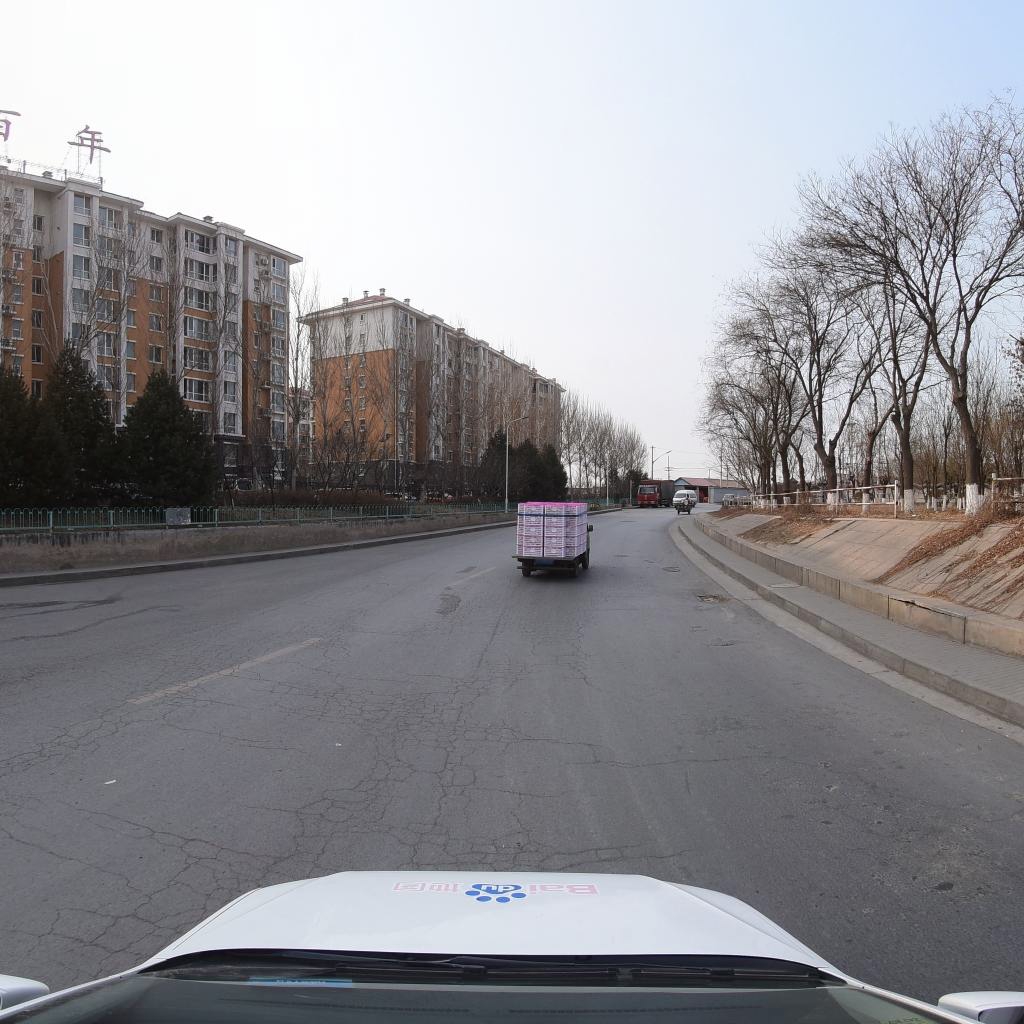
Region: Fengtai
Road damage annotations: pothole, alligator crack